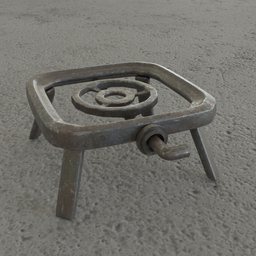
Label: tools